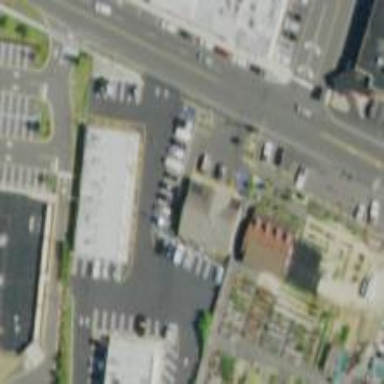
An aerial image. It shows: Convenience shop.